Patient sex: M
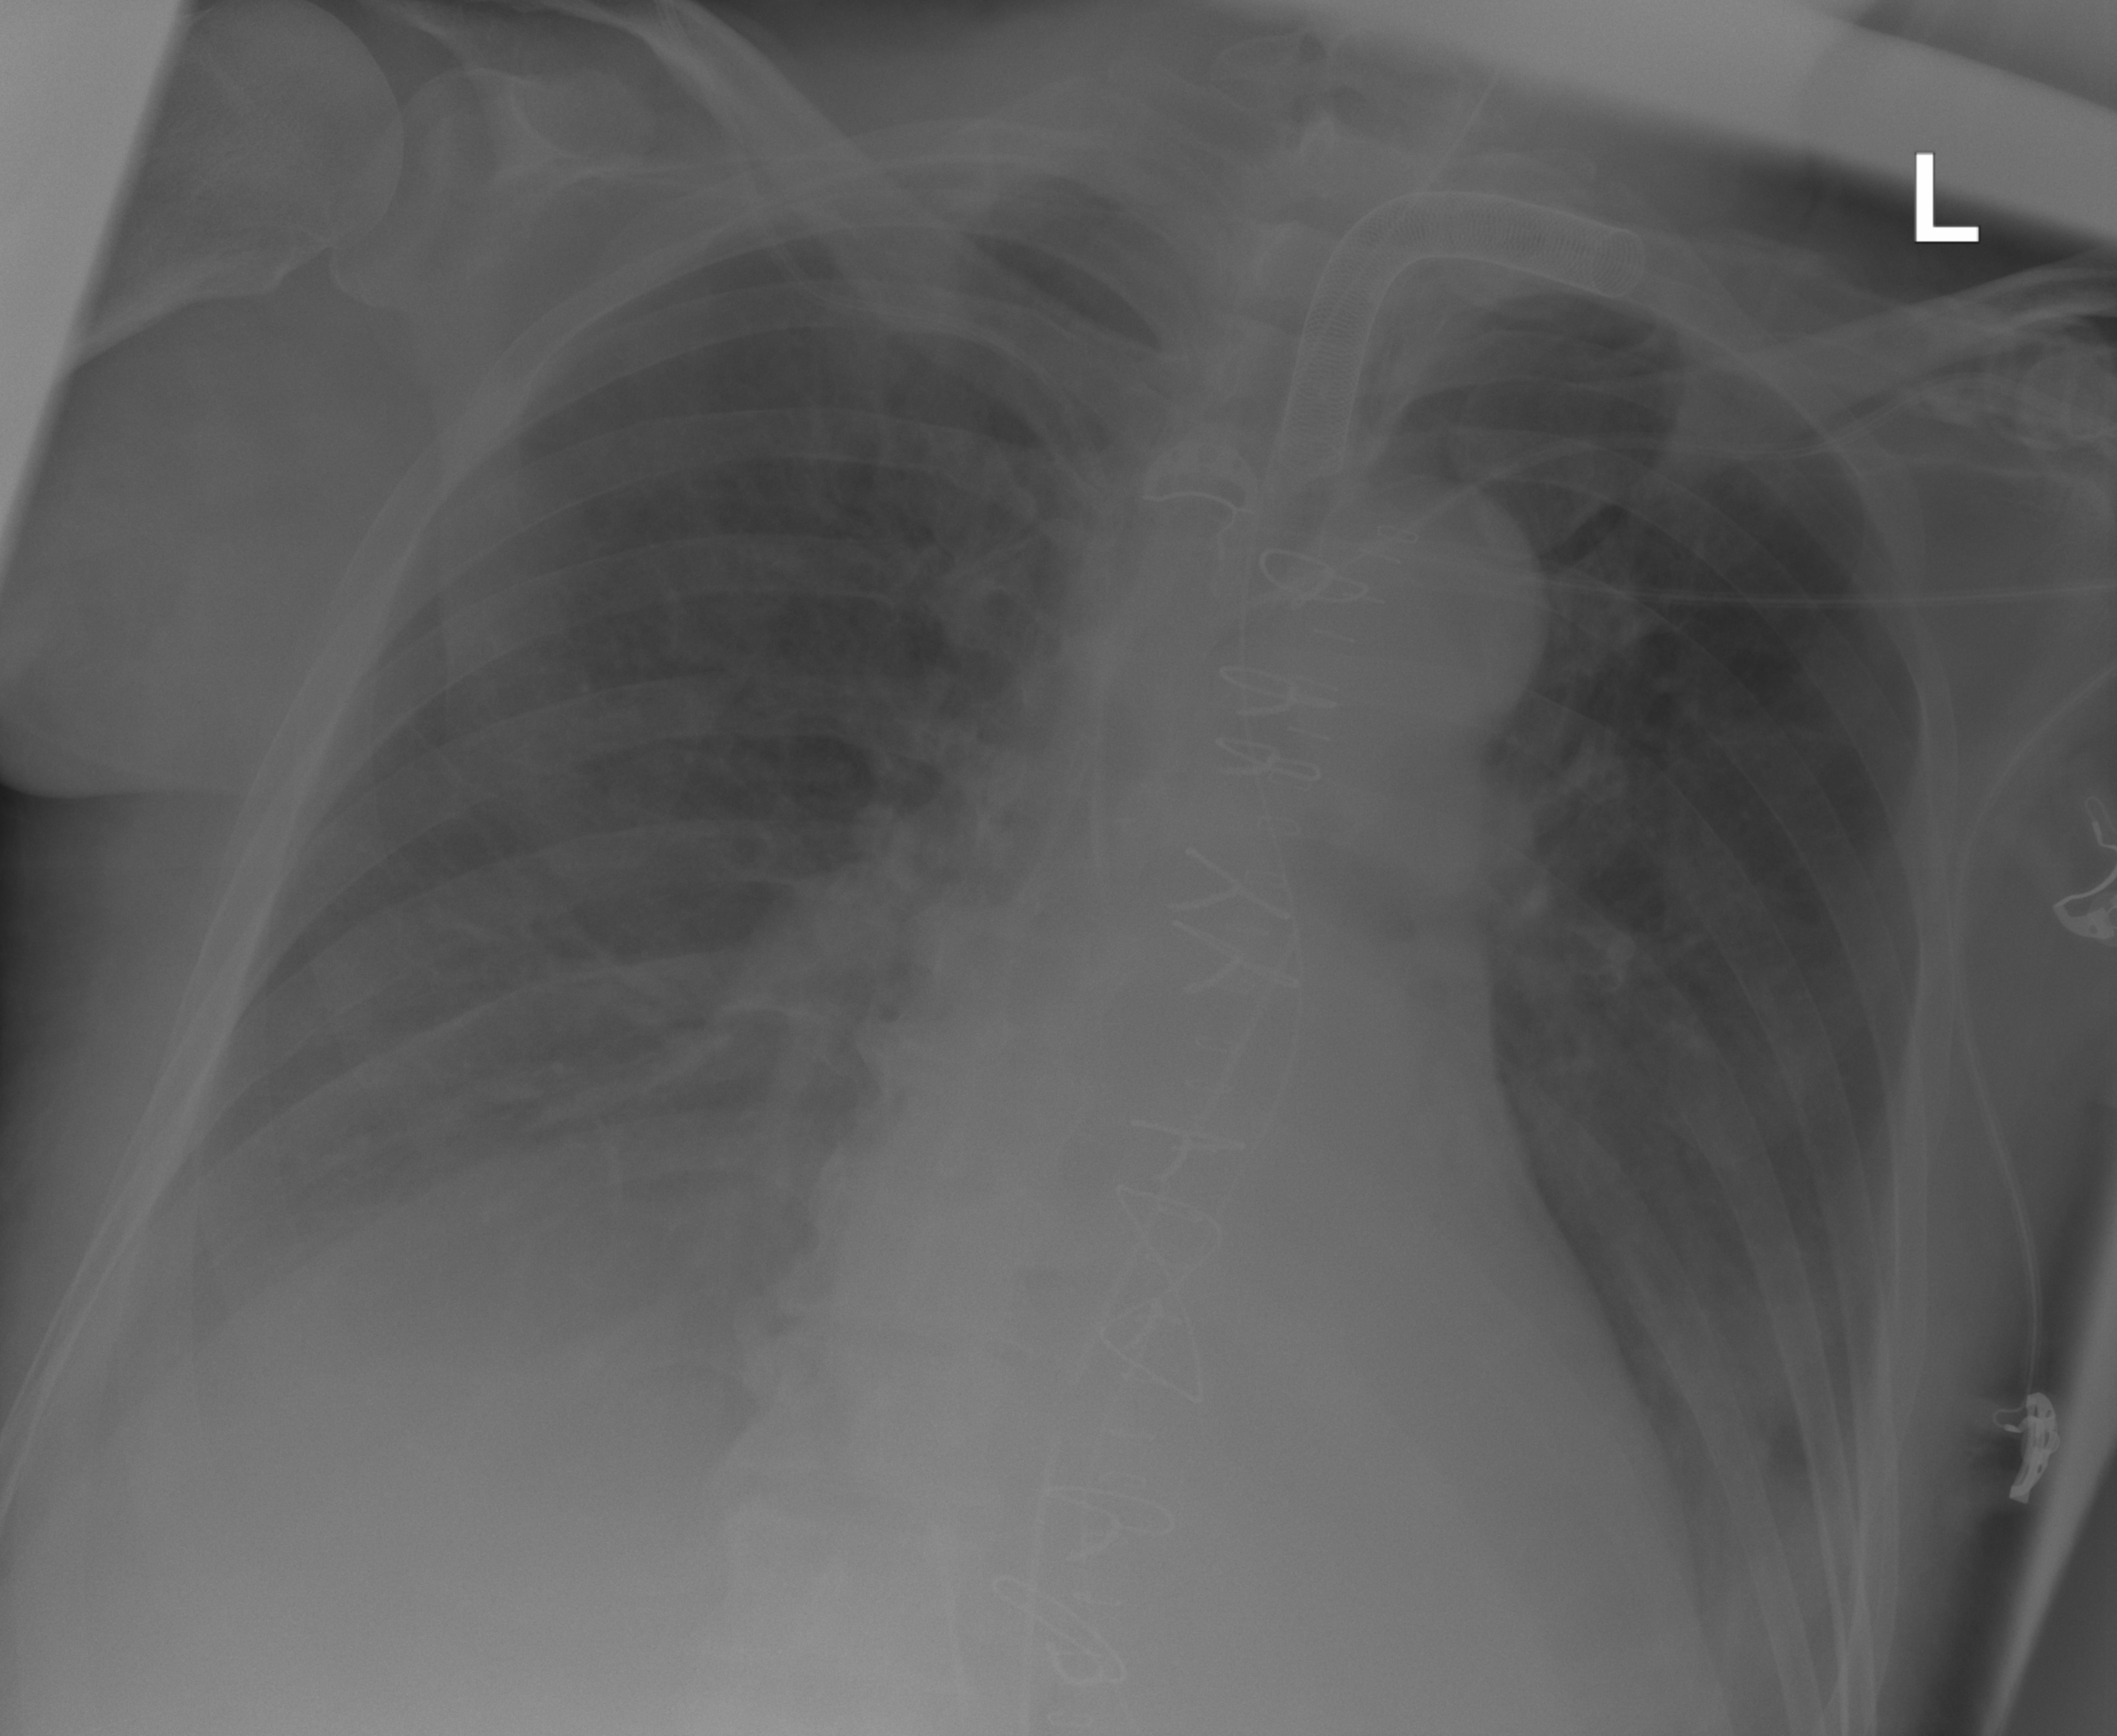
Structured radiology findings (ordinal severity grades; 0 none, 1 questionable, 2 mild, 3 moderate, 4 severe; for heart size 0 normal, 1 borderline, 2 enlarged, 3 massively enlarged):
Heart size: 0
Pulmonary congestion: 0
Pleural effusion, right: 3
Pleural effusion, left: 2
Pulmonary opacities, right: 0
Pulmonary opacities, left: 0
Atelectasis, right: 2
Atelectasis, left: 2